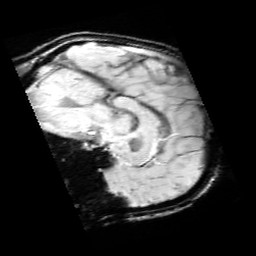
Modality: SWI
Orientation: sagittal
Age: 11
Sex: female
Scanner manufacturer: siemens
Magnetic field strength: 3 T
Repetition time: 0.027 s
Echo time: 0.02 s